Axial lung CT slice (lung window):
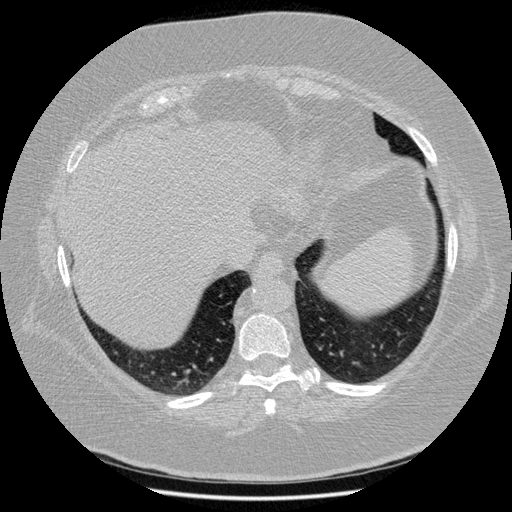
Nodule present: no